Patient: sex M, age 65
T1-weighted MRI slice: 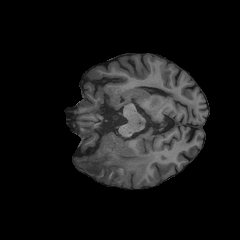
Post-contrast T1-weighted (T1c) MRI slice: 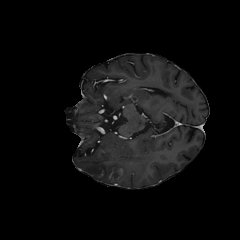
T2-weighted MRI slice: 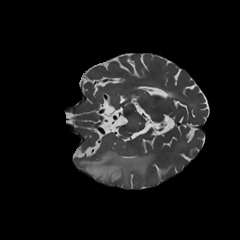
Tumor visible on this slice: yes
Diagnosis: Astrocytoma, IDH-mutant
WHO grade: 2